Interaction volume radius: 10 \u00c5
Interaction volume height: 20 \u00c5
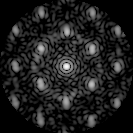
Disorder parameter: 0.4048